Question: I'm working on a project which is something like bus schedule.And I'm curious about one thing : Is there any way to do something like this :
 This is how I want to look like my list view. My idea is to get the current time and than show when the first bus depending on current time is leaving. So if it's '12:00 am/pm' I want to show that the next bus is leaving at 12:15 like this.To make the text in different color and make it bigger.
Any ideas or suggestions how can I do that or is it possible to make something like that?
Thanks in advance!
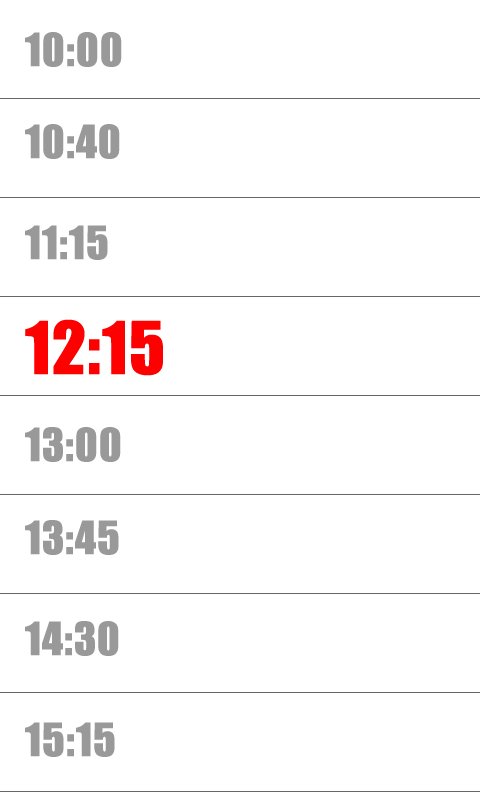
Answer: use custom adapter for listview and from that class's getview() method just check your current time from that get the depend time. If It available then change the text and font of that list row (textview) simple. Thanks.